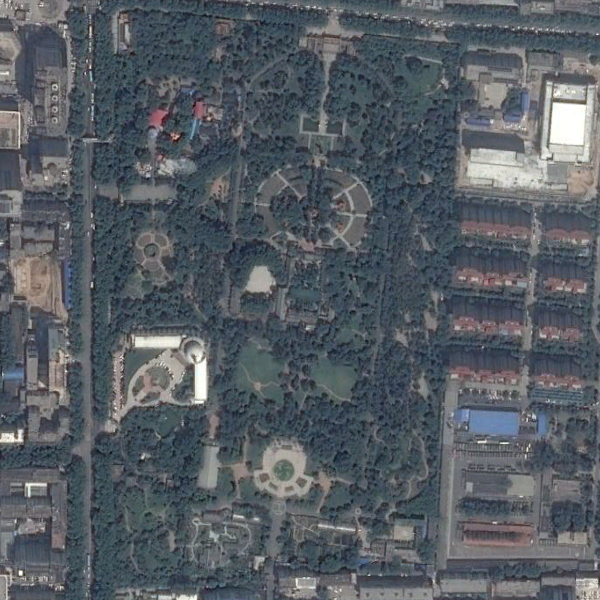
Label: Park